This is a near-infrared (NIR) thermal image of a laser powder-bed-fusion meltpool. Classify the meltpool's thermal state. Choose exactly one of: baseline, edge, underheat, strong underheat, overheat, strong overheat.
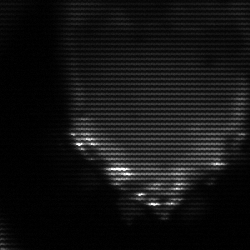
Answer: edge